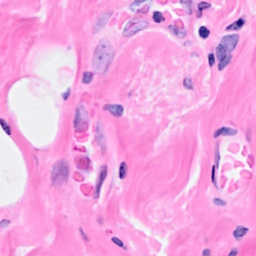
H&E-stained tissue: Breast